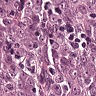
Metastatic tissue present: yes